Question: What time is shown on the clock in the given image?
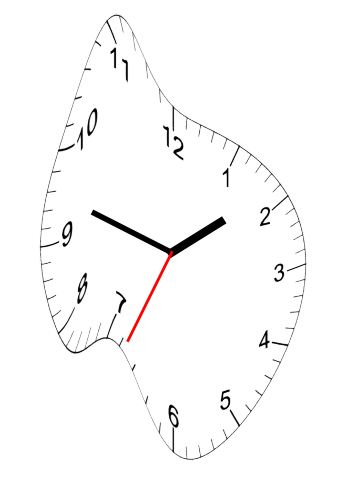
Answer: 01:47:34